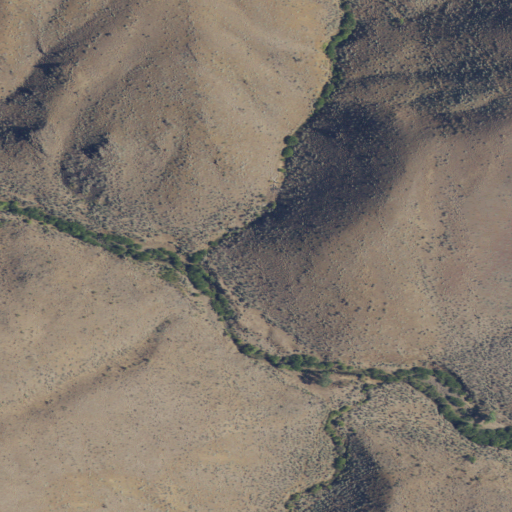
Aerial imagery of valley in Oregon named Deer Gulch containing shrub and grassland